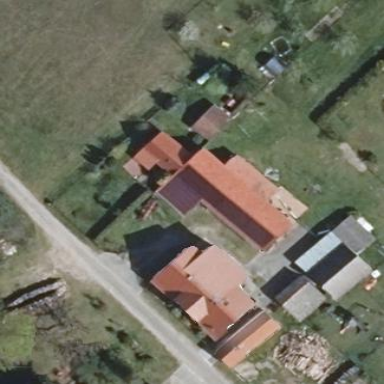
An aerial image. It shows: Building with red gabled roof oriented along its length.